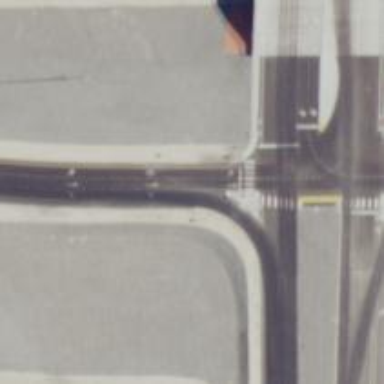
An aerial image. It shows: Solid stop line on the road.